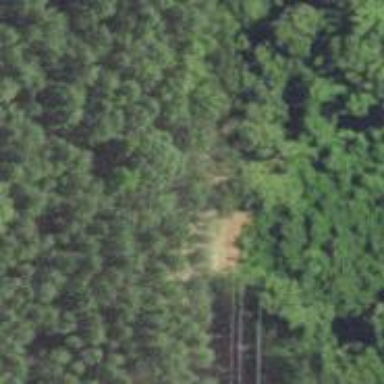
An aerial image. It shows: Power pole.